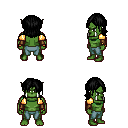
a pixel art fantasy rpg character, male body template, orc, green skin, gold arm armor, teal pants, black long bangs hairstyle, cloth bracers, four views (front, back, left, right), 2x2 character sprite sheet, small pixel art, hard edges, no anti-aliasing